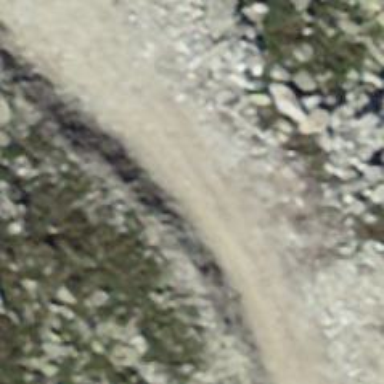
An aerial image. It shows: Track road with grade4 tracktype.